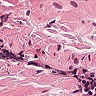
Metastatic tissue present: no